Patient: sex F, age 77
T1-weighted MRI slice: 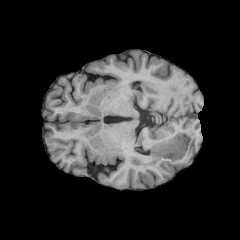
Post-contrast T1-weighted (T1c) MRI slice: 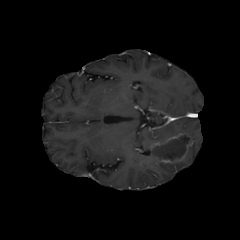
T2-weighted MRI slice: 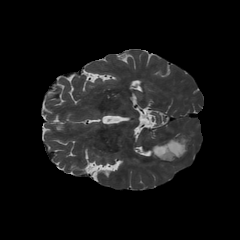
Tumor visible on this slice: yes
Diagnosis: Glioblastoma, IDH-wildtype
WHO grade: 4